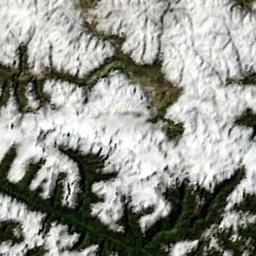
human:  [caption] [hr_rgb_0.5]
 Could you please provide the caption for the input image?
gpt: The snowberg is partly covered with snow and ice and partly covered with vegetation .

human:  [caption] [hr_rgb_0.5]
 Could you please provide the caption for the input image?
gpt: The snow berg is consist of green plants and white snow .

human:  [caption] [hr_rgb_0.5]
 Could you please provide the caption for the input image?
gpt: The white snow on the snow-capped mountains is veined .

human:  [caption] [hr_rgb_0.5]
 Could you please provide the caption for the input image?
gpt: There is snow on the part of the snowberg .

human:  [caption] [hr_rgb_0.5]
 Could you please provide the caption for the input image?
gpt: There are much snow and some green land on the snowberg .